Aerial crown-view tile of a tropical tree (Barro Colorado Island, Panama), acquired 20250915:
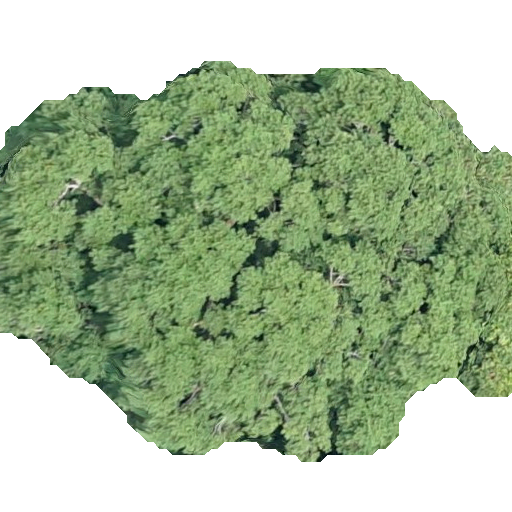
Species: Calophyllum longifolium
GBIF accepted scientific name: Calophyllum longifolium
Crown area: 257.494 m²